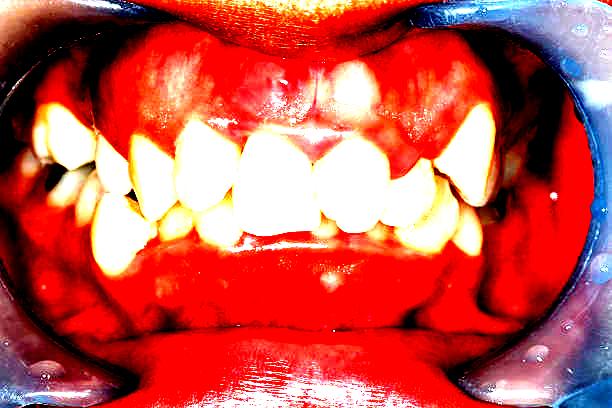
Condition: Gingivitis